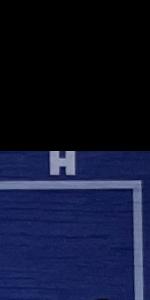
Label: Empty